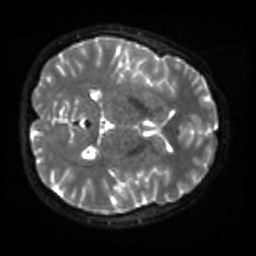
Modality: sbref
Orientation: axial
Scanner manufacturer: siemens
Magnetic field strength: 3 T
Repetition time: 4 s
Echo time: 0.0594 s